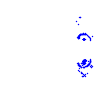
Particle: electron